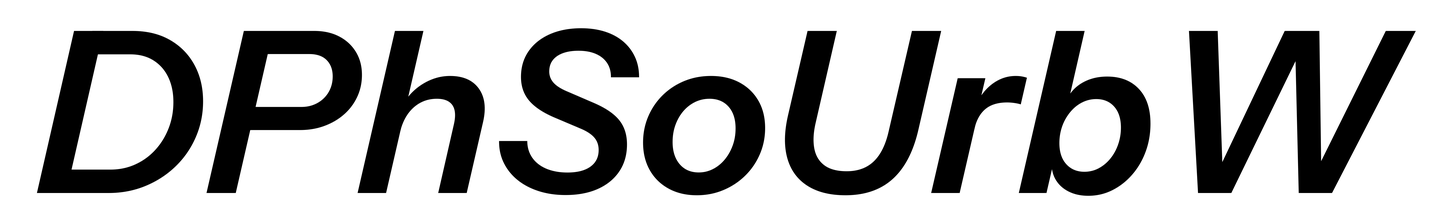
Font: InstrumentSans-Italic_SemiBold_Italic